Question: I have a div element that I want to move with the page for when you scroll it, such as in the picture below. but right now it's just sitting in a fixed position. How can I accomplish this?
I know I need to use JS, can someone point me in the right direction ?

'''
<div id='slider'>
</div>
'''
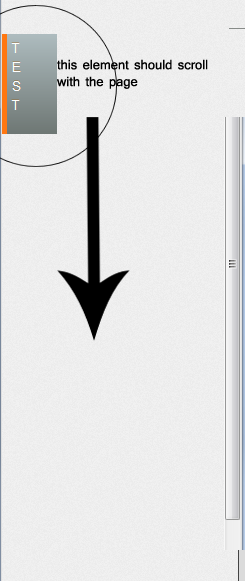
Answer: There is no need for JS you should use position fixed
'''
div#slider {
position: fixed;
}
'''